Field crop: maize
Growth stage: 2
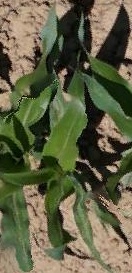
Species: maize